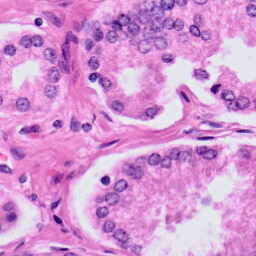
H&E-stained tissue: Prostate